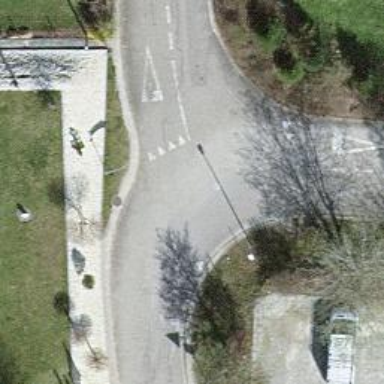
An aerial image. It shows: Road with "give way" sign.